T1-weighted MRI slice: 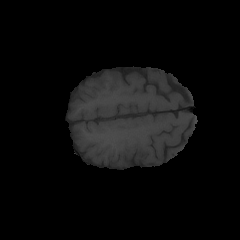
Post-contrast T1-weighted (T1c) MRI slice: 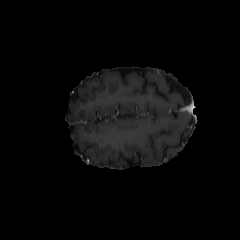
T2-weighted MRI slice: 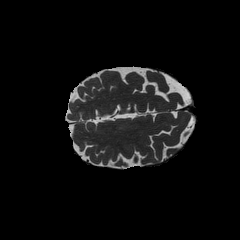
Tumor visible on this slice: no